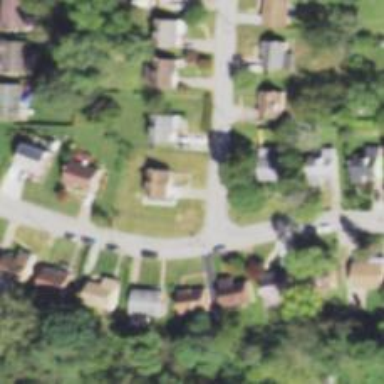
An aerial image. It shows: Driveway.